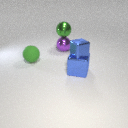
large green rubber sphere to the left of large purple metal sphere